Question: I need to join 'PROVIDERS' twice. Will using correlation names work and how can I use it here? Please let me know if I am missing any crucial information in my question.
'''
SELECT PROVIDERS.NAME
, PROVIDERS.CITY
, PROVIDERS.STATE
, PROVIDERS.ZIP
, NPI.[Provider First Line Business Practice Location Address] as "ADDRESS"
, PostalCodes.County
FROM Taxonomy
INNER JOIN NPI_Taxonomy ON Taxonomy.[Taxonomy Code] = NPI_Taxonomy.[Healthcare Provider Taxonomy Code]
RIGHT OUTER JOIN PROVIDERS ON NPI_Taxonomy.NPI = PROVIDERS.FACILITYID
RIGHT OUTER JOIN npi ON PROVIDERS.FACILITYID = NPI.NPI
LEFT OUTER JOIN PROVIDERS ON PostalCodes.Code = PROVIDERS.ZIP
WHERE (1=1)
AND (PROVIDERS.STATE = 'AL')
AND ([Taxonomy Specialization] like 'general acute care hospital')
order by PROVIDERS.NAME
'''

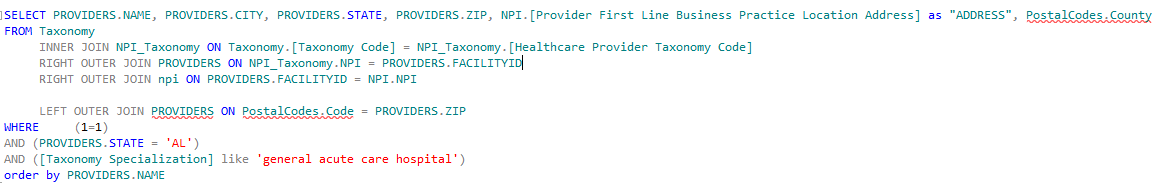
Answer: Give different 'alias name'
'''
SELECT P1.NAME,
P1.CITY,
P1.STATE,
P1.ZIP,
NPI.[Provider First Line Business Practice Location Address] as "ADDRESS",
PostalCodes.County
FROM Taxonomy
INNER JOIN NPI_Taxonomy
ON Taxonomy.[Taxonomy Code] = NPI_Taxonomy.[Healthcare Provider Taxonomy Code]
RIGHT OUTER JOIN PROVIDERS P1 ON NPI_Taxonomy.NPI = P1.FACILITYID
RIGHT OUTER JOIN npi ON P1.FACILITYID = NPI.NPI
LEFT OUTER JOIN PostalCodes ON PostalCodes.Code = P1.ZIP
WHERE (1=1)
AND (P1.STATE = 'AL')
AND ([Taxonomy Specialization] like 'general acute care hospital')
order by P1.NAME
'''
'